Chest X-ray. View position: AP
Patient age: 32
Patient sex: M
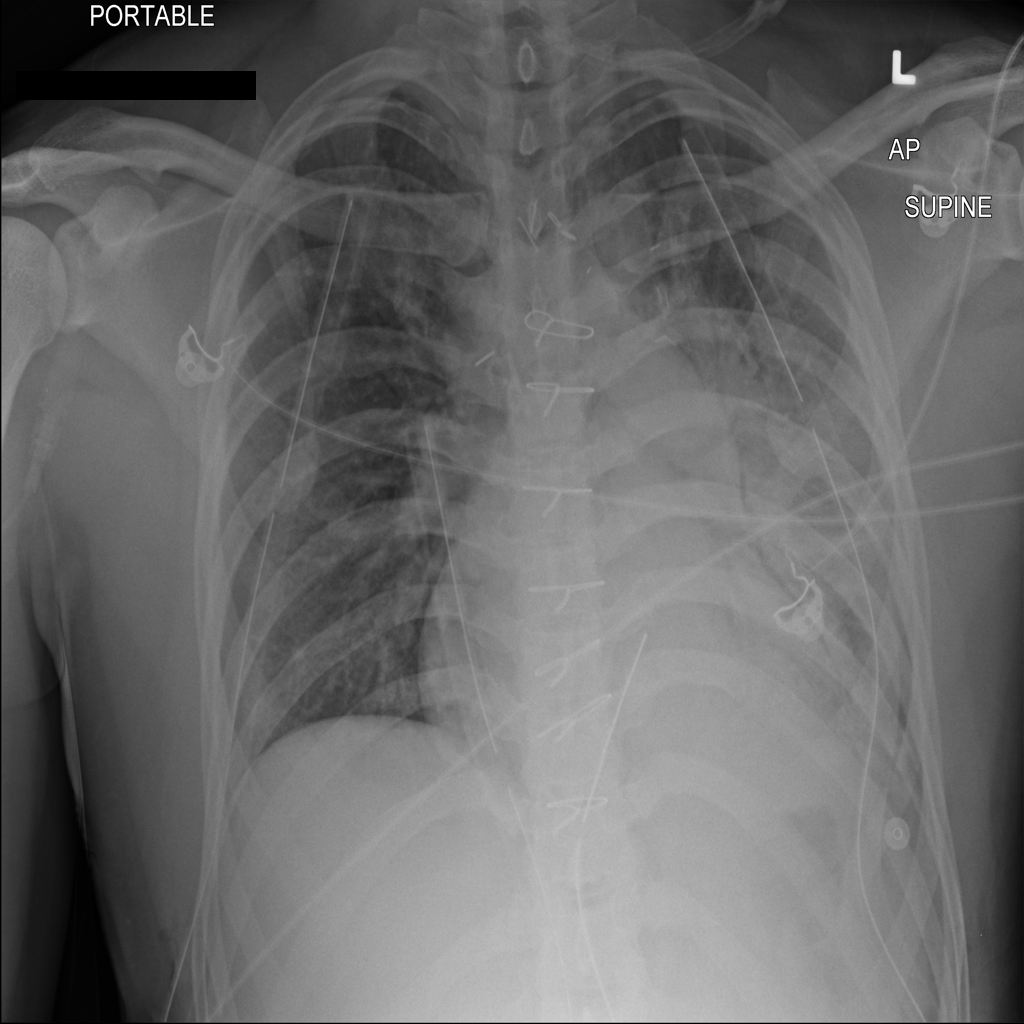
Finding: Pneumothorax